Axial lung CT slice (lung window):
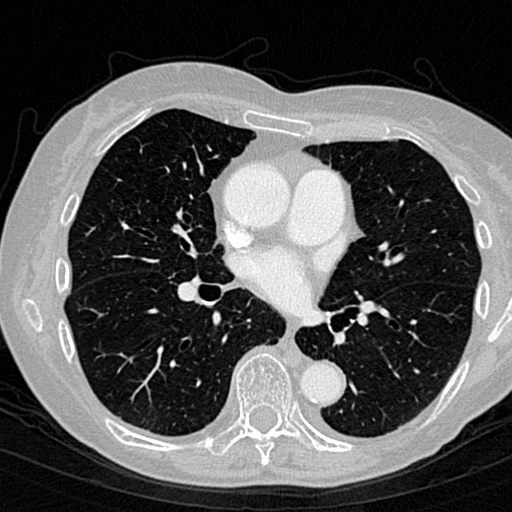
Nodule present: no